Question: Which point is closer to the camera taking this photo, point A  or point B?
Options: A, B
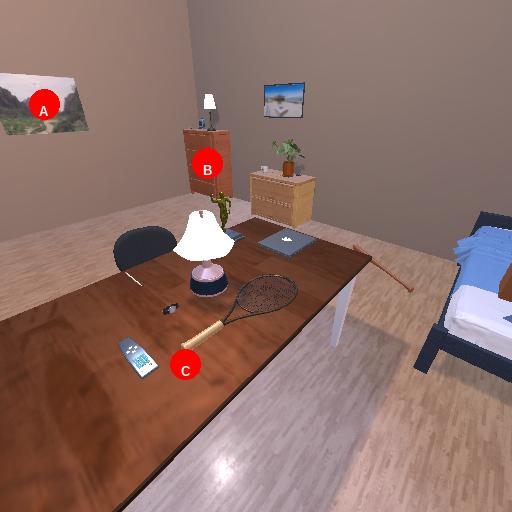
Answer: A